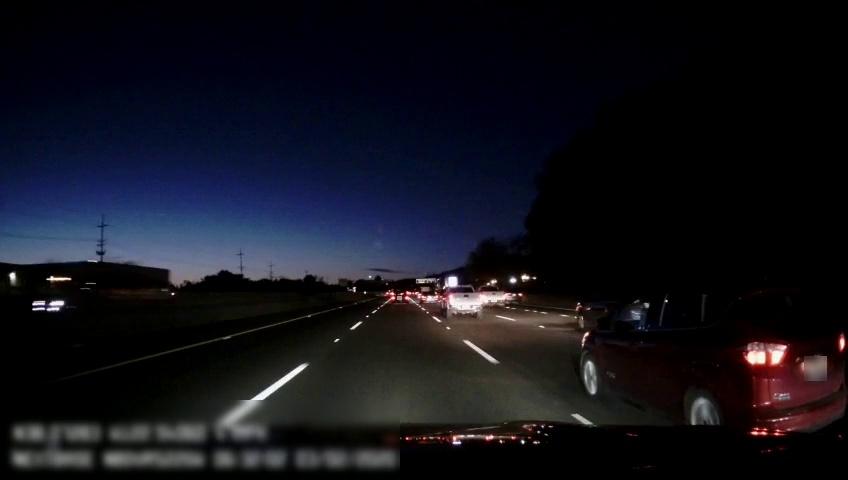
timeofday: Night
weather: Other
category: Drivable Space
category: Vehicles | Truck
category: Vehicles | Car
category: Vehicles | Car
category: Vehicles | Car
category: Vehicles | Truck
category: Vehicles | Car
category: Vehicles | Car
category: Vehicles | Truck
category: Lanes | Alternate Lane
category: Lanes | Alternate Lane
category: Lanes | Alternate Lane
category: Lanes | Alternate Lane
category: Lanes | Alternate Lane
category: Traffic | Signs
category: Traffic | Signs